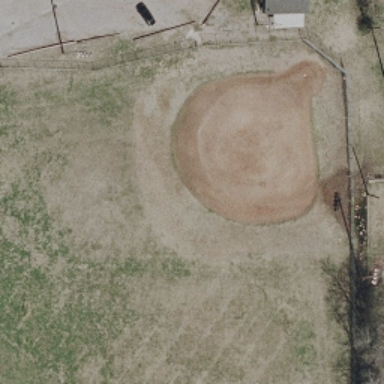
This is a old baseball diamond .